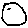
Label: moon